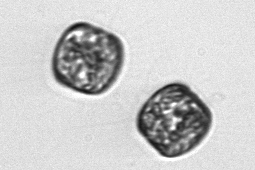
Label: Thalassiosira